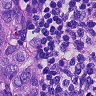
Metastatic tissue present: yes